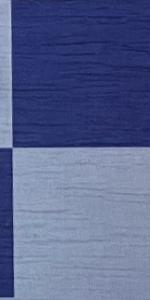
Label: Empty